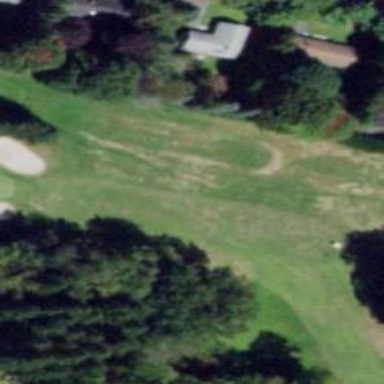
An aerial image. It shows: Golf fairway surrounded by grass.